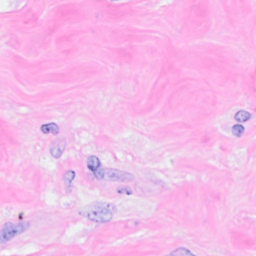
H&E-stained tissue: Breast